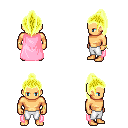
a pixel art fantasy rpg character, male body template, human, tanned skin, pink cape, white pants, gold long topknot hairstyle, bracelets, four views (front, back, left, right), 2x2 character sprite sheet, small pixel art, hard edges, no anti-aliasing